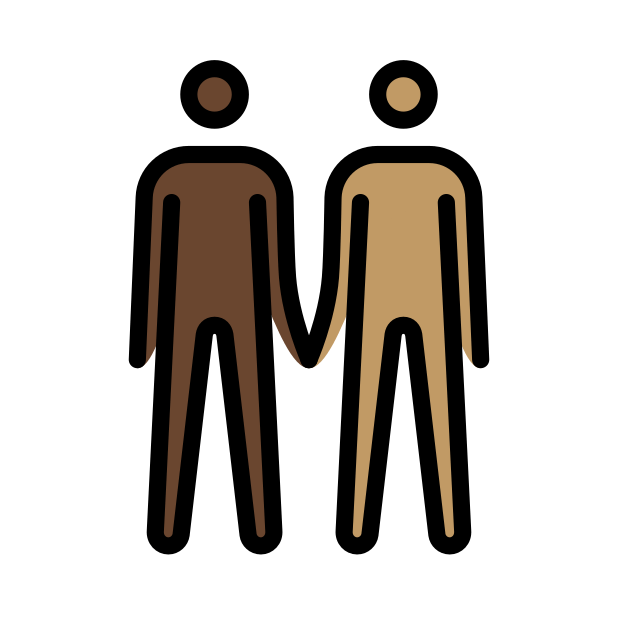
men holding hands: dark skin tone, medium skin tone